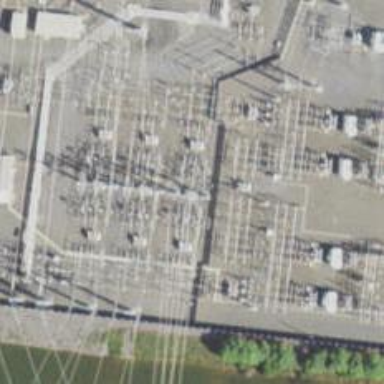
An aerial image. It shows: Switch for power supply.